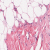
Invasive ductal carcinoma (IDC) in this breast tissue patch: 0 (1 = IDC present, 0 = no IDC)